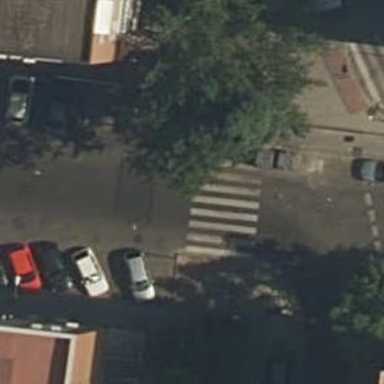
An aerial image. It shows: Uncontrolled zebra crossing on the road.